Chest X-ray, PA view. Patient: 60 years old, sex M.
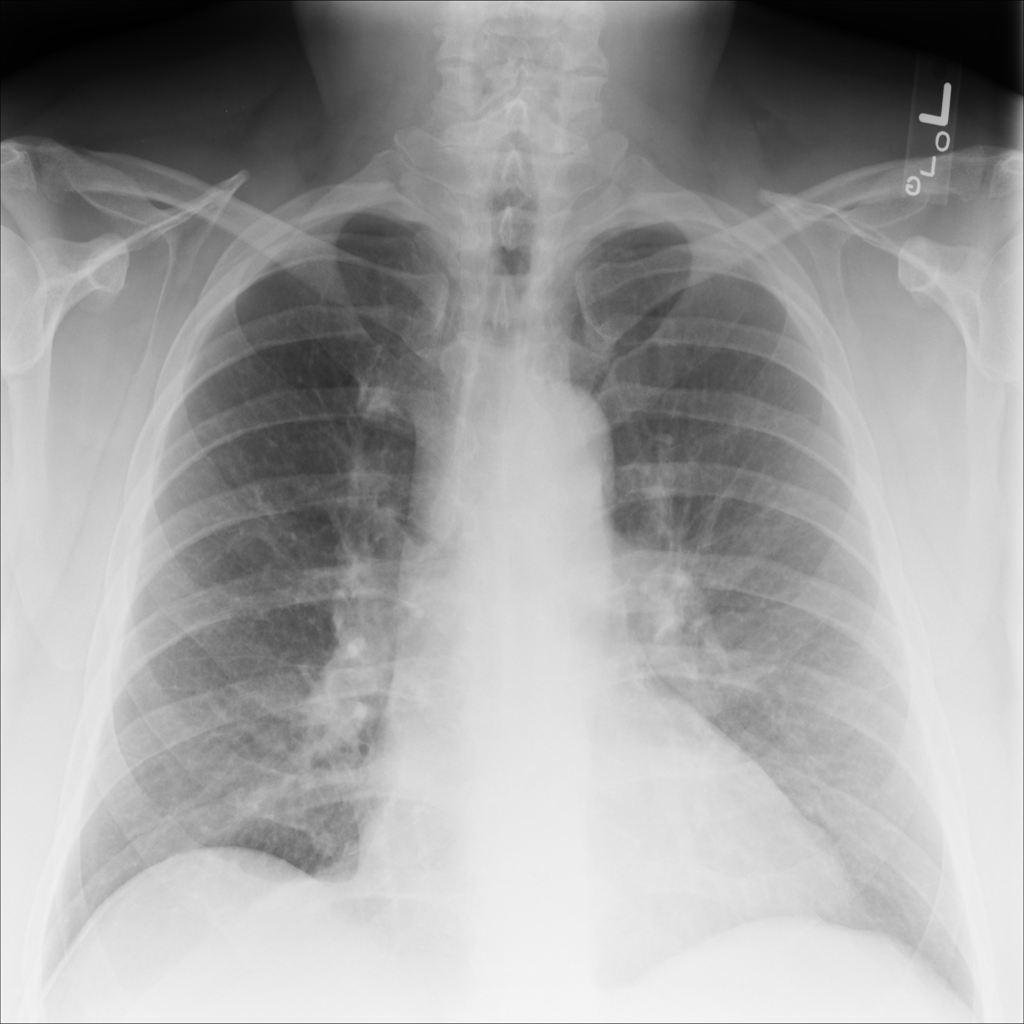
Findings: No Finding